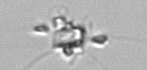
Label: Chaetoceros_didymus_TAG_external_flagellate